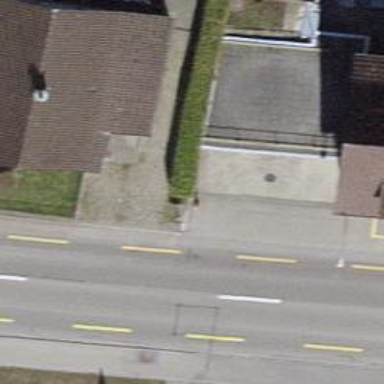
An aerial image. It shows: Bus stop with platform for public transport.